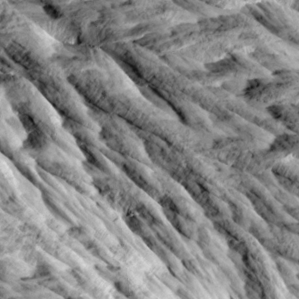
Label: non_frost